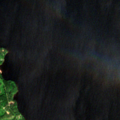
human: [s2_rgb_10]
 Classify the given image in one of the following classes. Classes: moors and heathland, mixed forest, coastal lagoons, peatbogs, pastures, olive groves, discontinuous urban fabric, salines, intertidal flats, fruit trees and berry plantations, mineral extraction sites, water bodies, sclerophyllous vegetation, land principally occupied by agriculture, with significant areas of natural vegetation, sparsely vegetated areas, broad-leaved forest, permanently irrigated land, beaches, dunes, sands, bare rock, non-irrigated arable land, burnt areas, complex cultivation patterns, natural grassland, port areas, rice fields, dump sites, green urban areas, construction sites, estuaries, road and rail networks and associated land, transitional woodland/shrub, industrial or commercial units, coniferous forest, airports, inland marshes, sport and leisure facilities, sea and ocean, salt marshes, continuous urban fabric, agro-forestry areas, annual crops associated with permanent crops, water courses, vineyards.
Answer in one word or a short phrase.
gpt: coniferous forest, mixed forest, water bodies